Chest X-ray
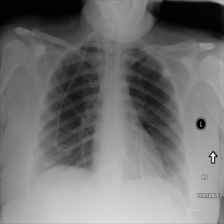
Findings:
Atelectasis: negative
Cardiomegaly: negative
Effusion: negative
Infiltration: positive
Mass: negative
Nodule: negative
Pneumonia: negative
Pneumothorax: negative
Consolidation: negative
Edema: negative
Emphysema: negative
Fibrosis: negative
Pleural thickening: negative
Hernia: negative